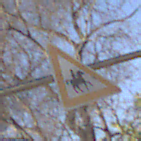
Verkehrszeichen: ReiterLinks
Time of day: SunriseSunset
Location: Outdoor (Nature)
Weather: Clear
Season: NotSpecified
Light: Natural